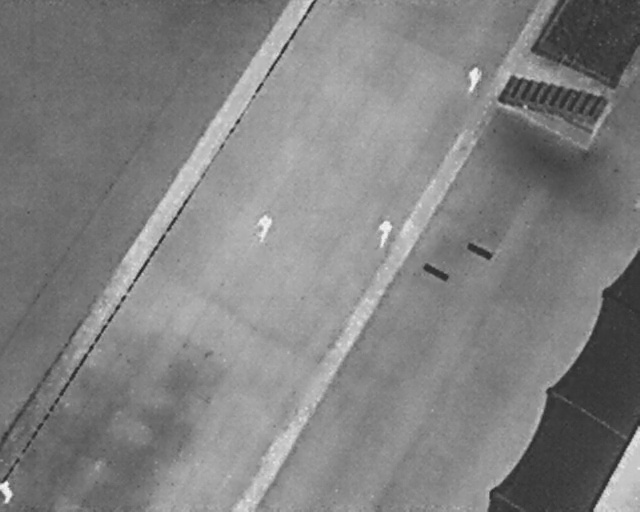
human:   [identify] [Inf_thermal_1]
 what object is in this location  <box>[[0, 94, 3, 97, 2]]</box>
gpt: <ref>1 large person at the bottom left</ref>

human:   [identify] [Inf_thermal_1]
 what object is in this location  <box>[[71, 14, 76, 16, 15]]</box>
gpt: <ref>1 large person at the top right</ref>